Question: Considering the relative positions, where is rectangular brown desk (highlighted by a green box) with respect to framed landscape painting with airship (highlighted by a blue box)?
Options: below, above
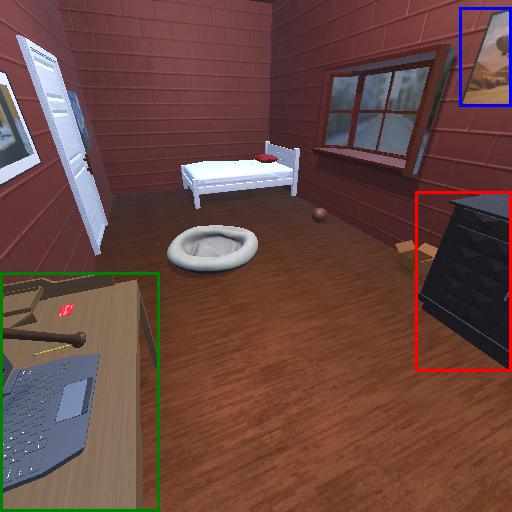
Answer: below